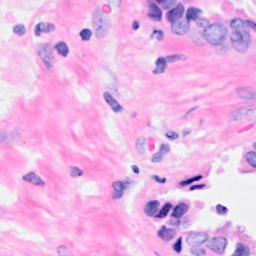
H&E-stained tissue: Breast